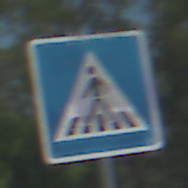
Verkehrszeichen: FussgaengerueberwegRechts
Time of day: Midday
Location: Outdoor (Nature)
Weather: Clear
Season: NotSpecified
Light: Natural